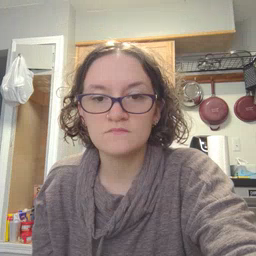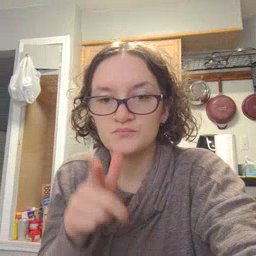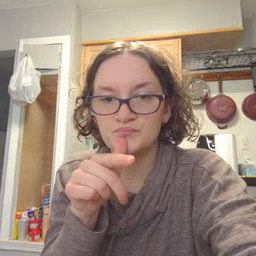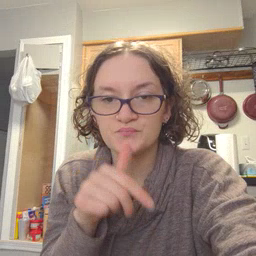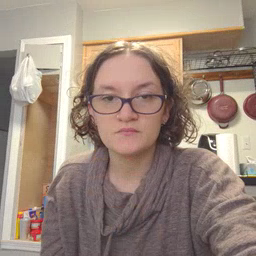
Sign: who